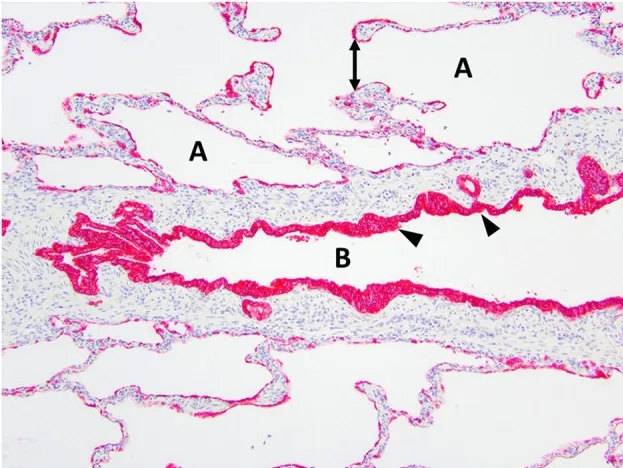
Immunohistochemistry AE1/AE3 cytokeratin of the right middle lung lobe highlights the bronchial epithelium with multilayered columnar to cuboidal epithelium and invaginations (arrowheads). The bronchus is identified as B. The alveoli are identified as A and contain ruptured septa with clubbed ends (double arrow).
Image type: pathology (immunostaining)